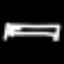
Label: bed